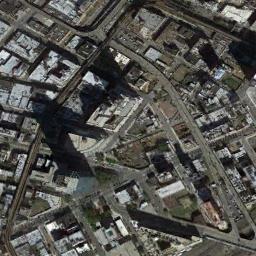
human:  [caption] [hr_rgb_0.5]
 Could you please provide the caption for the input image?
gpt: The commercial area is consist of many buildings .

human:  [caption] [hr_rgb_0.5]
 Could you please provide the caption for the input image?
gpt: A dense commercial area has some high-rise buildings and other buildings and some roads go through the commercial area .

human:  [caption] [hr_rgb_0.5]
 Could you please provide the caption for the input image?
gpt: There are many densely arranged buildings and several roads and many trees in a business district .

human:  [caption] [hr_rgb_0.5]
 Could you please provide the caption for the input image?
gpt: The building is very high .

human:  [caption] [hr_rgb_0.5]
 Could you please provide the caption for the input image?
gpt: There are some white buildings on a commercial area .